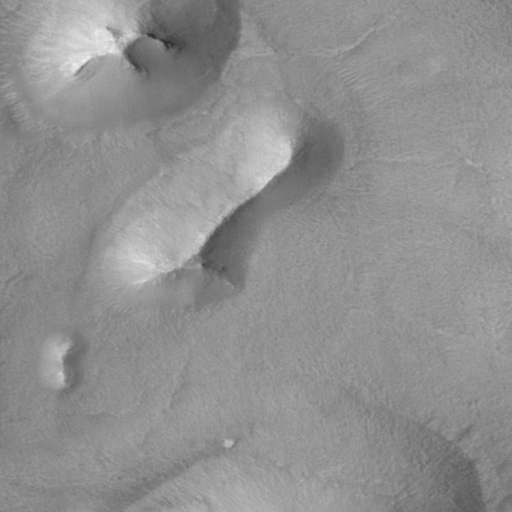
Classes present: Background